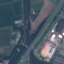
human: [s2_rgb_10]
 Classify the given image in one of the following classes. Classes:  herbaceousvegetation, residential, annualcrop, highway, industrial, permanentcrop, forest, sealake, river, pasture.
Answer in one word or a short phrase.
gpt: Highway